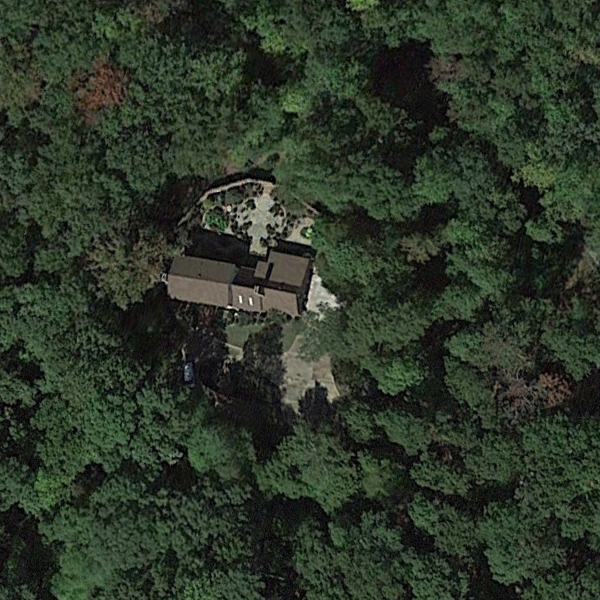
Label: SparseResidential